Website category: book
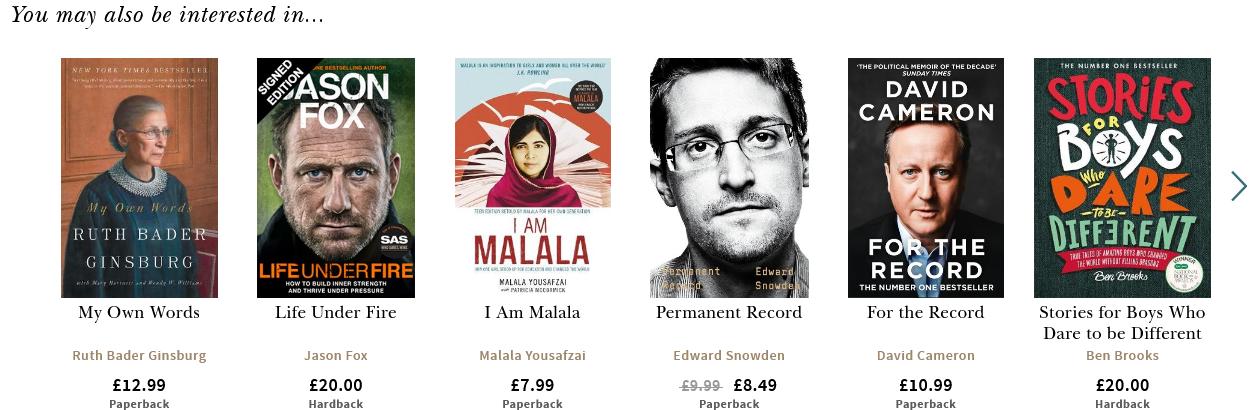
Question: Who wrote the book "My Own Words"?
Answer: Ruth Bader Ginsburg

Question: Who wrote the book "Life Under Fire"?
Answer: Jason Fox

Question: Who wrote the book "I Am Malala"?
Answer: Malala Yousafzai

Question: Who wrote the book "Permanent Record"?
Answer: Edward Snowden

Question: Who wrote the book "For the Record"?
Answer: David Cameron

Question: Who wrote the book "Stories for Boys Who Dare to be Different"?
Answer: Ben Brooks

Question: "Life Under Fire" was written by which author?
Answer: Jason Fox

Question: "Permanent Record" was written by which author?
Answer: Edward Snowden

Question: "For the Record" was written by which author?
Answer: David Cameron

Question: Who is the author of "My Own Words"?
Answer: Ruth Bader Ginsburg

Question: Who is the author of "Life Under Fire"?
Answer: Jason Fox

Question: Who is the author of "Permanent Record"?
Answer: Edward Snowden

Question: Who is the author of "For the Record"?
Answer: David Cameron

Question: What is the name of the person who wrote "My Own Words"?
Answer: Ruth Bader Ginsburg

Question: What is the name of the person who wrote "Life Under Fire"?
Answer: Jason Fox

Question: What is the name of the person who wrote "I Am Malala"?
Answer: Malala Yousafzai

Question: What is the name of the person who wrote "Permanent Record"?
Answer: Edward Snowden

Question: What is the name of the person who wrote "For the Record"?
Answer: David Cameron

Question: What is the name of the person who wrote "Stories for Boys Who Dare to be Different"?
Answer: Ben Brooks

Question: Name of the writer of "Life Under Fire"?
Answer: Jason Fox

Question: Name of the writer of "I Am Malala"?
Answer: Malala Yousafzai

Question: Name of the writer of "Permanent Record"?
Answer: Edward Snowden

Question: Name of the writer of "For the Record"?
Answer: David Cameron

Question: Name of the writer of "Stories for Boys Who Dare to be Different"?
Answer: Ben Brooks

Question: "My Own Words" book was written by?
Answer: Ruth Bader Ginsburg

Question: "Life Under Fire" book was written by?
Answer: Jason Fox

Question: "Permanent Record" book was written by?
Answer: Edward Snowden

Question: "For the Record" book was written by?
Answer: David Cameron

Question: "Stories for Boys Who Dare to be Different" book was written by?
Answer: Ben Brooks

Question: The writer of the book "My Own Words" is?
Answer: Ruth Bader Ginsburg

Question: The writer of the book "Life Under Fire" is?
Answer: Jason Fox

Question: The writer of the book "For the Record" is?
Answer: David Cameron

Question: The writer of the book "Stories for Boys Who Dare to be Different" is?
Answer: Ben Brooks

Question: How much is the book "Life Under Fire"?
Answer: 20.00

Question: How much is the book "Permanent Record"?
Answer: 8.49

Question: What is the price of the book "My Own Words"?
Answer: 12.99

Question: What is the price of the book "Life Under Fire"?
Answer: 20.00

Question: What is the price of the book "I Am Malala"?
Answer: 7.99

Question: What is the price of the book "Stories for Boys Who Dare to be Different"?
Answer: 20.00

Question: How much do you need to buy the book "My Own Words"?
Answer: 12.99

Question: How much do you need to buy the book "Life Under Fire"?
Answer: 20.00

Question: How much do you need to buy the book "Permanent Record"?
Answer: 8.49

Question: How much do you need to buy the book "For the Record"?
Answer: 10.99

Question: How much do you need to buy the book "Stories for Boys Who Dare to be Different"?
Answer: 20.00

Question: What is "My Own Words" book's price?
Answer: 12.99

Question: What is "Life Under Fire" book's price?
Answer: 20.00

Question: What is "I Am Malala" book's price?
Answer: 7.99

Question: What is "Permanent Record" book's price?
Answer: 8.49

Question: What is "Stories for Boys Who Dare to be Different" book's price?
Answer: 20.00

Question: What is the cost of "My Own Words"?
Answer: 12.99

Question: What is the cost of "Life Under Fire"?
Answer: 20.00

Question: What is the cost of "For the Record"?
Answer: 10.99

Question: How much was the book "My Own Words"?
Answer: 12.99

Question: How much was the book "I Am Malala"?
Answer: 7.99

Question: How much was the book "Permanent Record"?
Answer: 8.49

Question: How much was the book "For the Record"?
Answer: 10.99

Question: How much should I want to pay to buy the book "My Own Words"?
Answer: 12.99

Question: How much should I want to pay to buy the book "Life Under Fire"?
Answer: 20.00

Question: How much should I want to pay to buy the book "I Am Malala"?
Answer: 7.99

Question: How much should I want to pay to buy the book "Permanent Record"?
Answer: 8.49

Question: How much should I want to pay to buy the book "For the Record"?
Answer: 10.99

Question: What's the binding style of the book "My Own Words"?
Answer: Paperback

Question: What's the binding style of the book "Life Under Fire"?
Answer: Hardback

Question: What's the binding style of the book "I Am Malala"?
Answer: Paperback